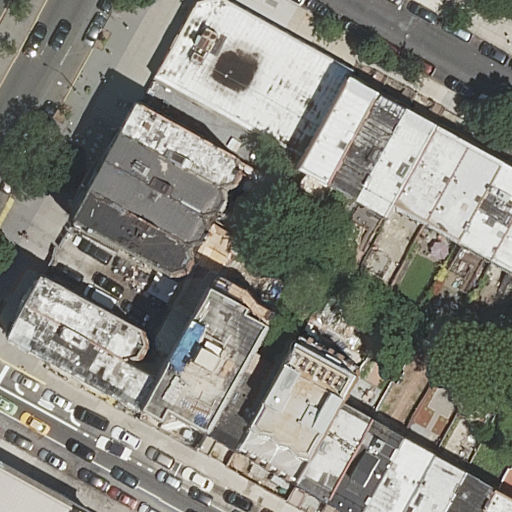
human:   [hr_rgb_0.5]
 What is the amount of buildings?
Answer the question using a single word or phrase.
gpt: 22

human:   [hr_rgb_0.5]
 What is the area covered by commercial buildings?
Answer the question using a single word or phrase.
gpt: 0m2

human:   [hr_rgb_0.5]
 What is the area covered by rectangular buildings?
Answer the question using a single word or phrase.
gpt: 2432m2

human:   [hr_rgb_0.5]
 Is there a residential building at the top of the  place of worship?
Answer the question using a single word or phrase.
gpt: yes

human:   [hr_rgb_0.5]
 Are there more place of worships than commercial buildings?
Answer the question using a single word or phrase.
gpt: yes

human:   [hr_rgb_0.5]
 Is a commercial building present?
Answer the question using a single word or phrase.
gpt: no

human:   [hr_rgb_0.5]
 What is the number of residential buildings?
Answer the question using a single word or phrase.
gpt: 22

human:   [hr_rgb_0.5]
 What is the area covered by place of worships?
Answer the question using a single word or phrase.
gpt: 74m2

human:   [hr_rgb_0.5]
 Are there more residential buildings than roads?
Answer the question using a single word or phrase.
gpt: yes

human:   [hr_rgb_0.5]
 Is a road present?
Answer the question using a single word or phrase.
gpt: yes

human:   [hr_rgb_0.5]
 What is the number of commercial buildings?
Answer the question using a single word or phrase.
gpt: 0

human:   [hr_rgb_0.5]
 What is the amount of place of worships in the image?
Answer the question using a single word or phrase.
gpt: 1

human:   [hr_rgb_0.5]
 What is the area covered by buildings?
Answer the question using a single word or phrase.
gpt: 3317m2

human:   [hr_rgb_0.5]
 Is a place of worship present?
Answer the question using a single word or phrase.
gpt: yes

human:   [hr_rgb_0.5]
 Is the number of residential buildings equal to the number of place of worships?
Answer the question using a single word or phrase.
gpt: no

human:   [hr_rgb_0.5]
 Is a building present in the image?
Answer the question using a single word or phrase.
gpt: yes

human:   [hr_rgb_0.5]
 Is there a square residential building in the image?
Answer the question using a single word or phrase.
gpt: no

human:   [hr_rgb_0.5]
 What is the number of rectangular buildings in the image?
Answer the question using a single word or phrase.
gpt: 19

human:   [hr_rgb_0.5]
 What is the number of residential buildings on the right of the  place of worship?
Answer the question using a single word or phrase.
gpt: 3

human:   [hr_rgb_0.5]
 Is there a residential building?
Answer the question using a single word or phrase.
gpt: yes

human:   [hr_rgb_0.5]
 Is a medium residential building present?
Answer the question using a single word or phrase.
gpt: yes

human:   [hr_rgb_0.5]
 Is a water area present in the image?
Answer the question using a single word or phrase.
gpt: no

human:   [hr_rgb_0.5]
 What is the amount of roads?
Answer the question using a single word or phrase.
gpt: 3

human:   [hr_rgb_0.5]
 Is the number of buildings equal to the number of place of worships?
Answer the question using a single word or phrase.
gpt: no

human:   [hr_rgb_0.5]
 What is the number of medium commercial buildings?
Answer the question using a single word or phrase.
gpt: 0

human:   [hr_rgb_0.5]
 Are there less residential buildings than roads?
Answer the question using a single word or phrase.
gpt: no

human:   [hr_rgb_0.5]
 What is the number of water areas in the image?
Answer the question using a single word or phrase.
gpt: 0

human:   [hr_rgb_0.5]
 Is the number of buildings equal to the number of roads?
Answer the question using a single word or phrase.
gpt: no

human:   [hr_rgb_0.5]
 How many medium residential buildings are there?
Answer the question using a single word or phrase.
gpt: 17

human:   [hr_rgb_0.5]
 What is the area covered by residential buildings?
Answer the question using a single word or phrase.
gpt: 3317m2

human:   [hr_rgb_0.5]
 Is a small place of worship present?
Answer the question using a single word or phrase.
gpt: yes

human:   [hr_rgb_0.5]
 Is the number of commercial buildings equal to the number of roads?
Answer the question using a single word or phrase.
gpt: no

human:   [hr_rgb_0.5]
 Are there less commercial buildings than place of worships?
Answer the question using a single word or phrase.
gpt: yes

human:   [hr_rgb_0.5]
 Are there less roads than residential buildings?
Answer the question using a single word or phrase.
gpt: yes

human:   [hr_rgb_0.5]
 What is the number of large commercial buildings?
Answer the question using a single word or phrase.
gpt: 0

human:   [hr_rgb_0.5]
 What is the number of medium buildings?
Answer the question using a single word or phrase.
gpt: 17

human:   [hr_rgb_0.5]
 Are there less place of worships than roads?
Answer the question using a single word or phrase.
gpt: yes

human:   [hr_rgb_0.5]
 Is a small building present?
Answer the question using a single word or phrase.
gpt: yes

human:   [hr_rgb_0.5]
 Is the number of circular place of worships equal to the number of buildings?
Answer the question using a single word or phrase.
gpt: no

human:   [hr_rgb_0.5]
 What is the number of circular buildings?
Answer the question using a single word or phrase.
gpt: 0

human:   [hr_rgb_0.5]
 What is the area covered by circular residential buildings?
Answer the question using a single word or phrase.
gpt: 0m2

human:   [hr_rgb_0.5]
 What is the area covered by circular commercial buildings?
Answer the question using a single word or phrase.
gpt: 0m2

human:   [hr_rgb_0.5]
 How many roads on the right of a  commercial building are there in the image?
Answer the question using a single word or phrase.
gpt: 0

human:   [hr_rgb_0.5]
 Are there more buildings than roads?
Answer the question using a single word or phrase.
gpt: yes

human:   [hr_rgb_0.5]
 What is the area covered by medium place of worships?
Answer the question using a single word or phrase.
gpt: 0m2

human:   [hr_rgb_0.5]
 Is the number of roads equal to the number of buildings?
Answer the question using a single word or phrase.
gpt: no

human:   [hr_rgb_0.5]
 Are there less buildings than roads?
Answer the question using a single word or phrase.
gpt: no

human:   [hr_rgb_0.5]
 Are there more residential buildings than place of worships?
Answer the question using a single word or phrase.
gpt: yes

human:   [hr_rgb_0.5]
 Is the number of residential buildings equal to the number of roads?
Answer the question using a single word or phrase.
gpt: no

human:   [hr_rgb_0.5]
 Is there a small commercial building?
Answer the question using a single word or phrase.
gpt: no

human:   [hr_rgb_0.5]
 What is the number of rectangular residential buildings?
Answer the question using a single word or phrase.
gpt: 19

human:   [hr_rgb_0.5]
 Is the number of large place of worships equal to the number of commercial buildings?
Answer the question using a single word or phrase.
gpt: yes

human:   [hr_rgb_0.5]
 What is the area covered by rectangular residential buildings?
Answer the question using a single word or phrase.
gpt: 2432m2

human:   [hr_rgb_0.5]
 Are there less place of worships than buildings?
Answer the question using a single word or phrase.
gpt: yes

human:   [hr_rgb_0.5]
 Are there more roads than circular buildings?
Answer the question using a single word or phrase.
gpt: yes

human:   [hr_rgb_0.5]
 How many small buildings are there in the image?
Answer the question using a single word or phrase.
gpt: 5

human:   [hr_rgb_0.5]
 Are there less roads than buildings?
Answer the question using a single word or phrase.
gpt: yes

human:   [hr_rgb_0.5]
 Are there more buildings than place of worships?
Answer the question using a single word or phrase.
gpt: yes

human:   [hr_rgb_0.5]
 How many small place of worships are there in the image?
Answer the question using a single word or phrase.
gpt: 1

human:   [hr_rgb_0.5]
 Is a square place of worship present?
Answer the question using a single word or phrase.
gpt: no

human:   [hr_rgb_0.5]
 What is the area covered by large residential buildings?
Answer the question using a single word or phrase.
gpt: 0m2

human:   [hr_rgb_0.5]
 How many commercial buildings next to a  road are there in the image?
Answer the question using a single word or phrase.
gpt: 0

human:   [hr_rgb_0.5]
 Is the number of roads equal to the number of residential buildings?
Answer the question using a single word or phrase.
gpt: no

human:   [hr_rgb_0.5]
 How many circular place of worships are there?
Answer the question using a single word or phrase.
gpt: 0